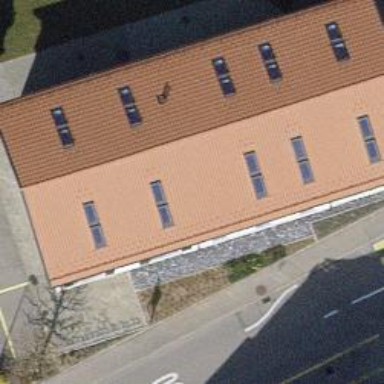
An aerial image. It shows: Community centre.